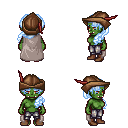
a pixel art fantasy rpg character, female body template, orc, green skin, gray cape, metal pants, white cyan princess hairstyle, leather cap, brown shoes, four views (front, back, left, right), 2x2 character sprite sheet, small pixel art, hard edges, no anti-aliasing